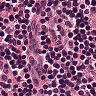
Metastatic tissue present: no